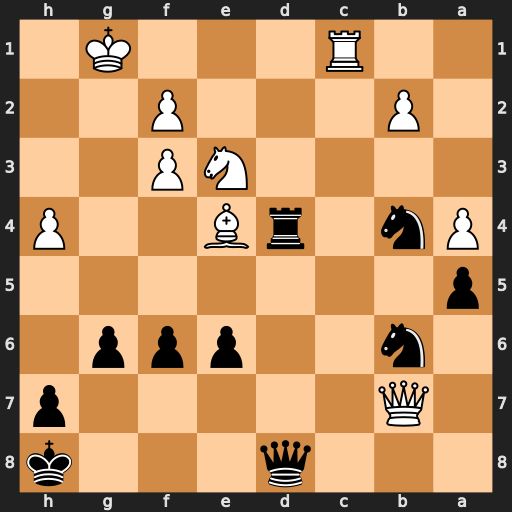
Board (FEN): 3q3k/1Q5p/1n2ppp1/p7/Pn1rB2P/4NP2/1P3P2/2R3K1
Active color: b
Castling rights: -
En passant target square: -
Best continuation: Rd7 Rd1 Rxd1+